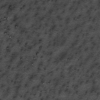
Label: not_dusty